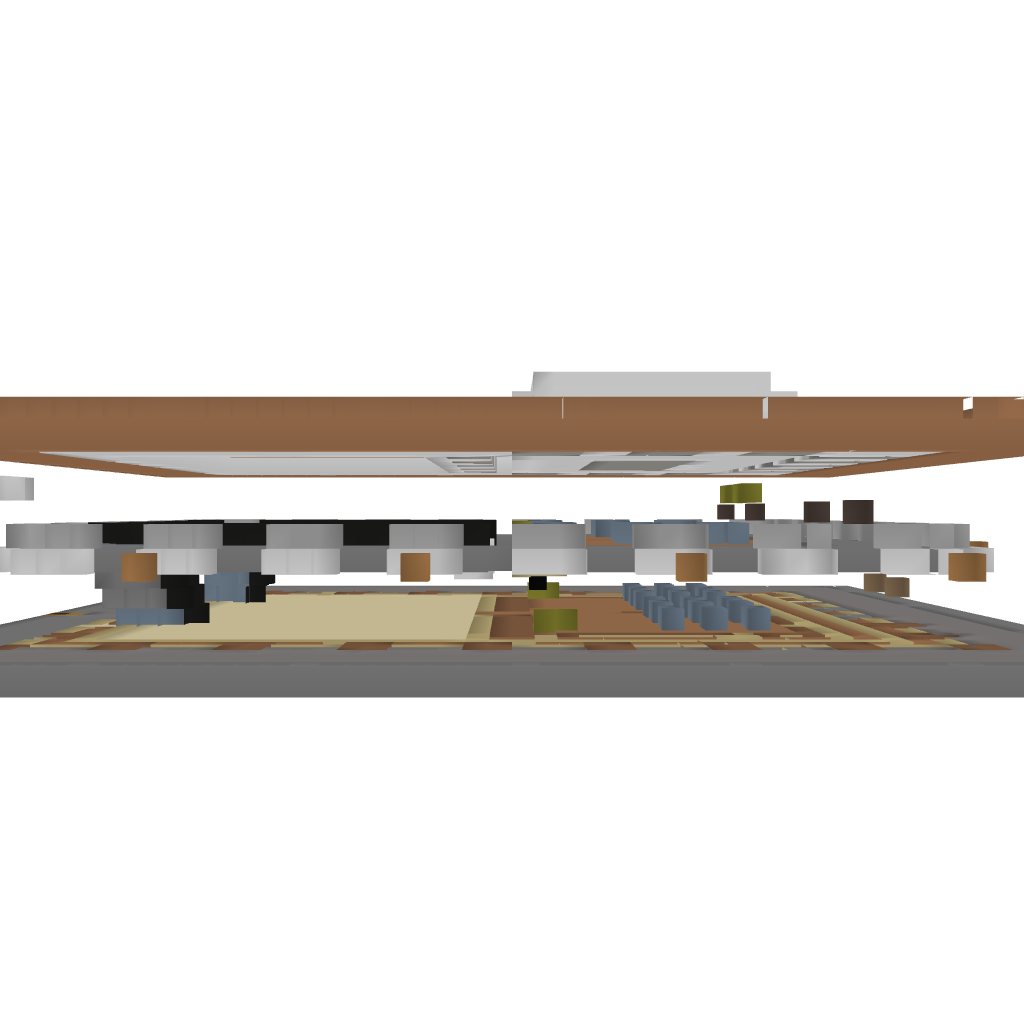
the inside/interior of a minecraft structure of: School